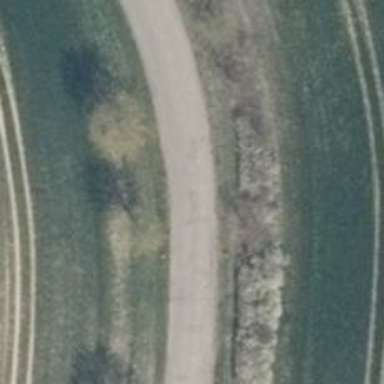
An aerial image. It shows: Asphalt road classified as tertiary.